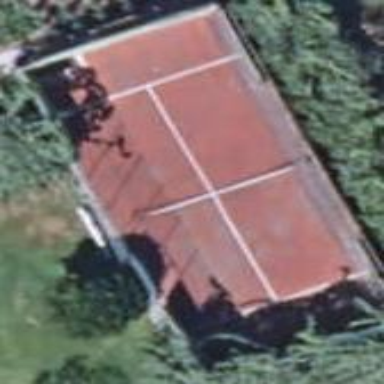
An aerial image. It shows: Tennis court on pitch.